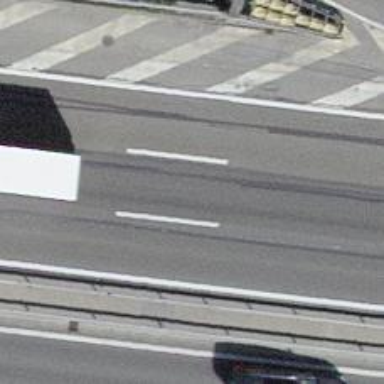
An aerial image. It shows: Asphalt motorway.